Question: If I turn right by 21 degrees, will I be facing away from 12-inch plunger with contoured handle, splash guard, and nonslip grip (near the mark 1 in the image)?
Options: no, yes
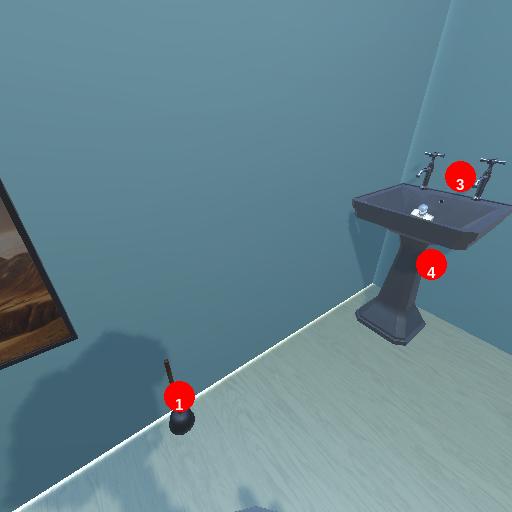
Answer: no